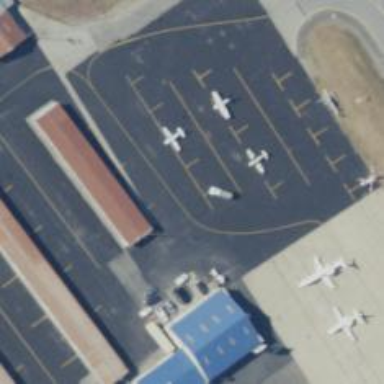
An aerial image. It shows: Image of taxiway at airport.